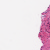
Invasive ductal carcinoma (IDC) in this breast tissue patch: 0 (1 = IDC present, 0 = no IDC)